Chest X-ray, AP view. Patient: 52 years old, sex F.
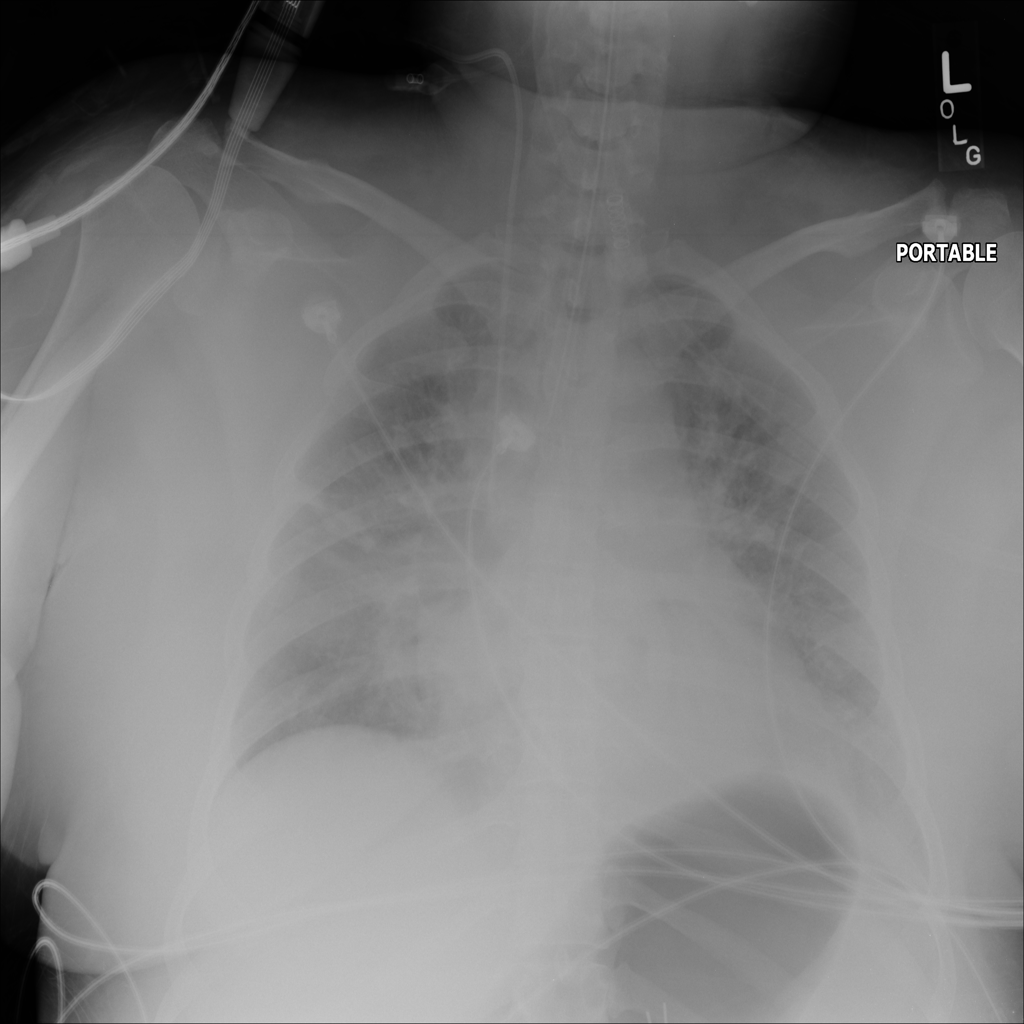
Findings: Atelectasis, Effusion, Infiltration